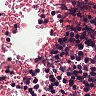
Metastatic tissue present: no